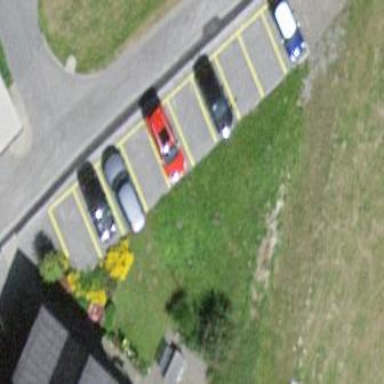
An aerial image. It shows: Parking area.